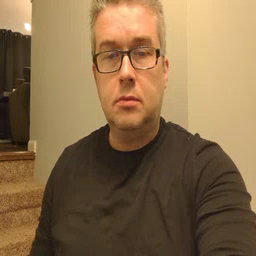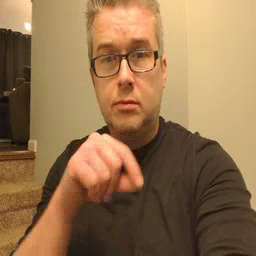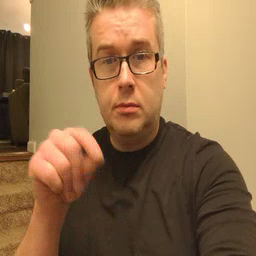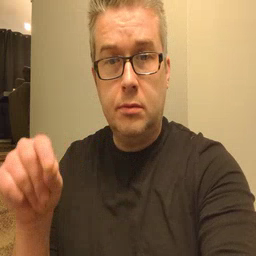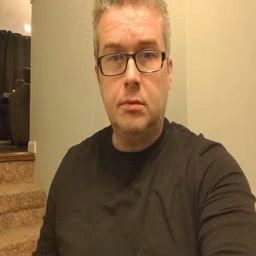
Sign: pen